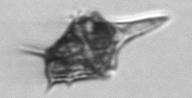
Label: Amylax